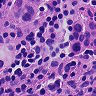
Metastatic tissue present: yes